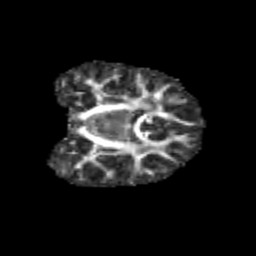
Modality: FA
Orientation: coronal
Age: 11
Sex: female
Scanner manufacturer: siemens
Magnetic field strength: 3 T
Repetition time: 3.8 s
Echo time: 0.07 s